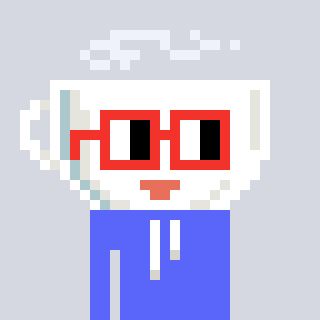
a pixel art character with square red glasses, a mug-shaped head and a purple-colored body on a cool background